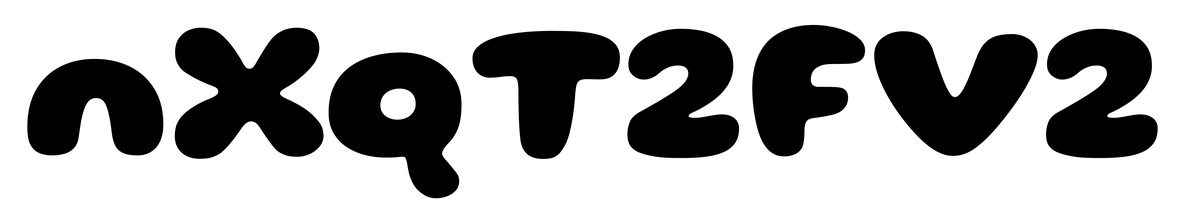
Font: Gluten_ExtraBold